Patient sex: M
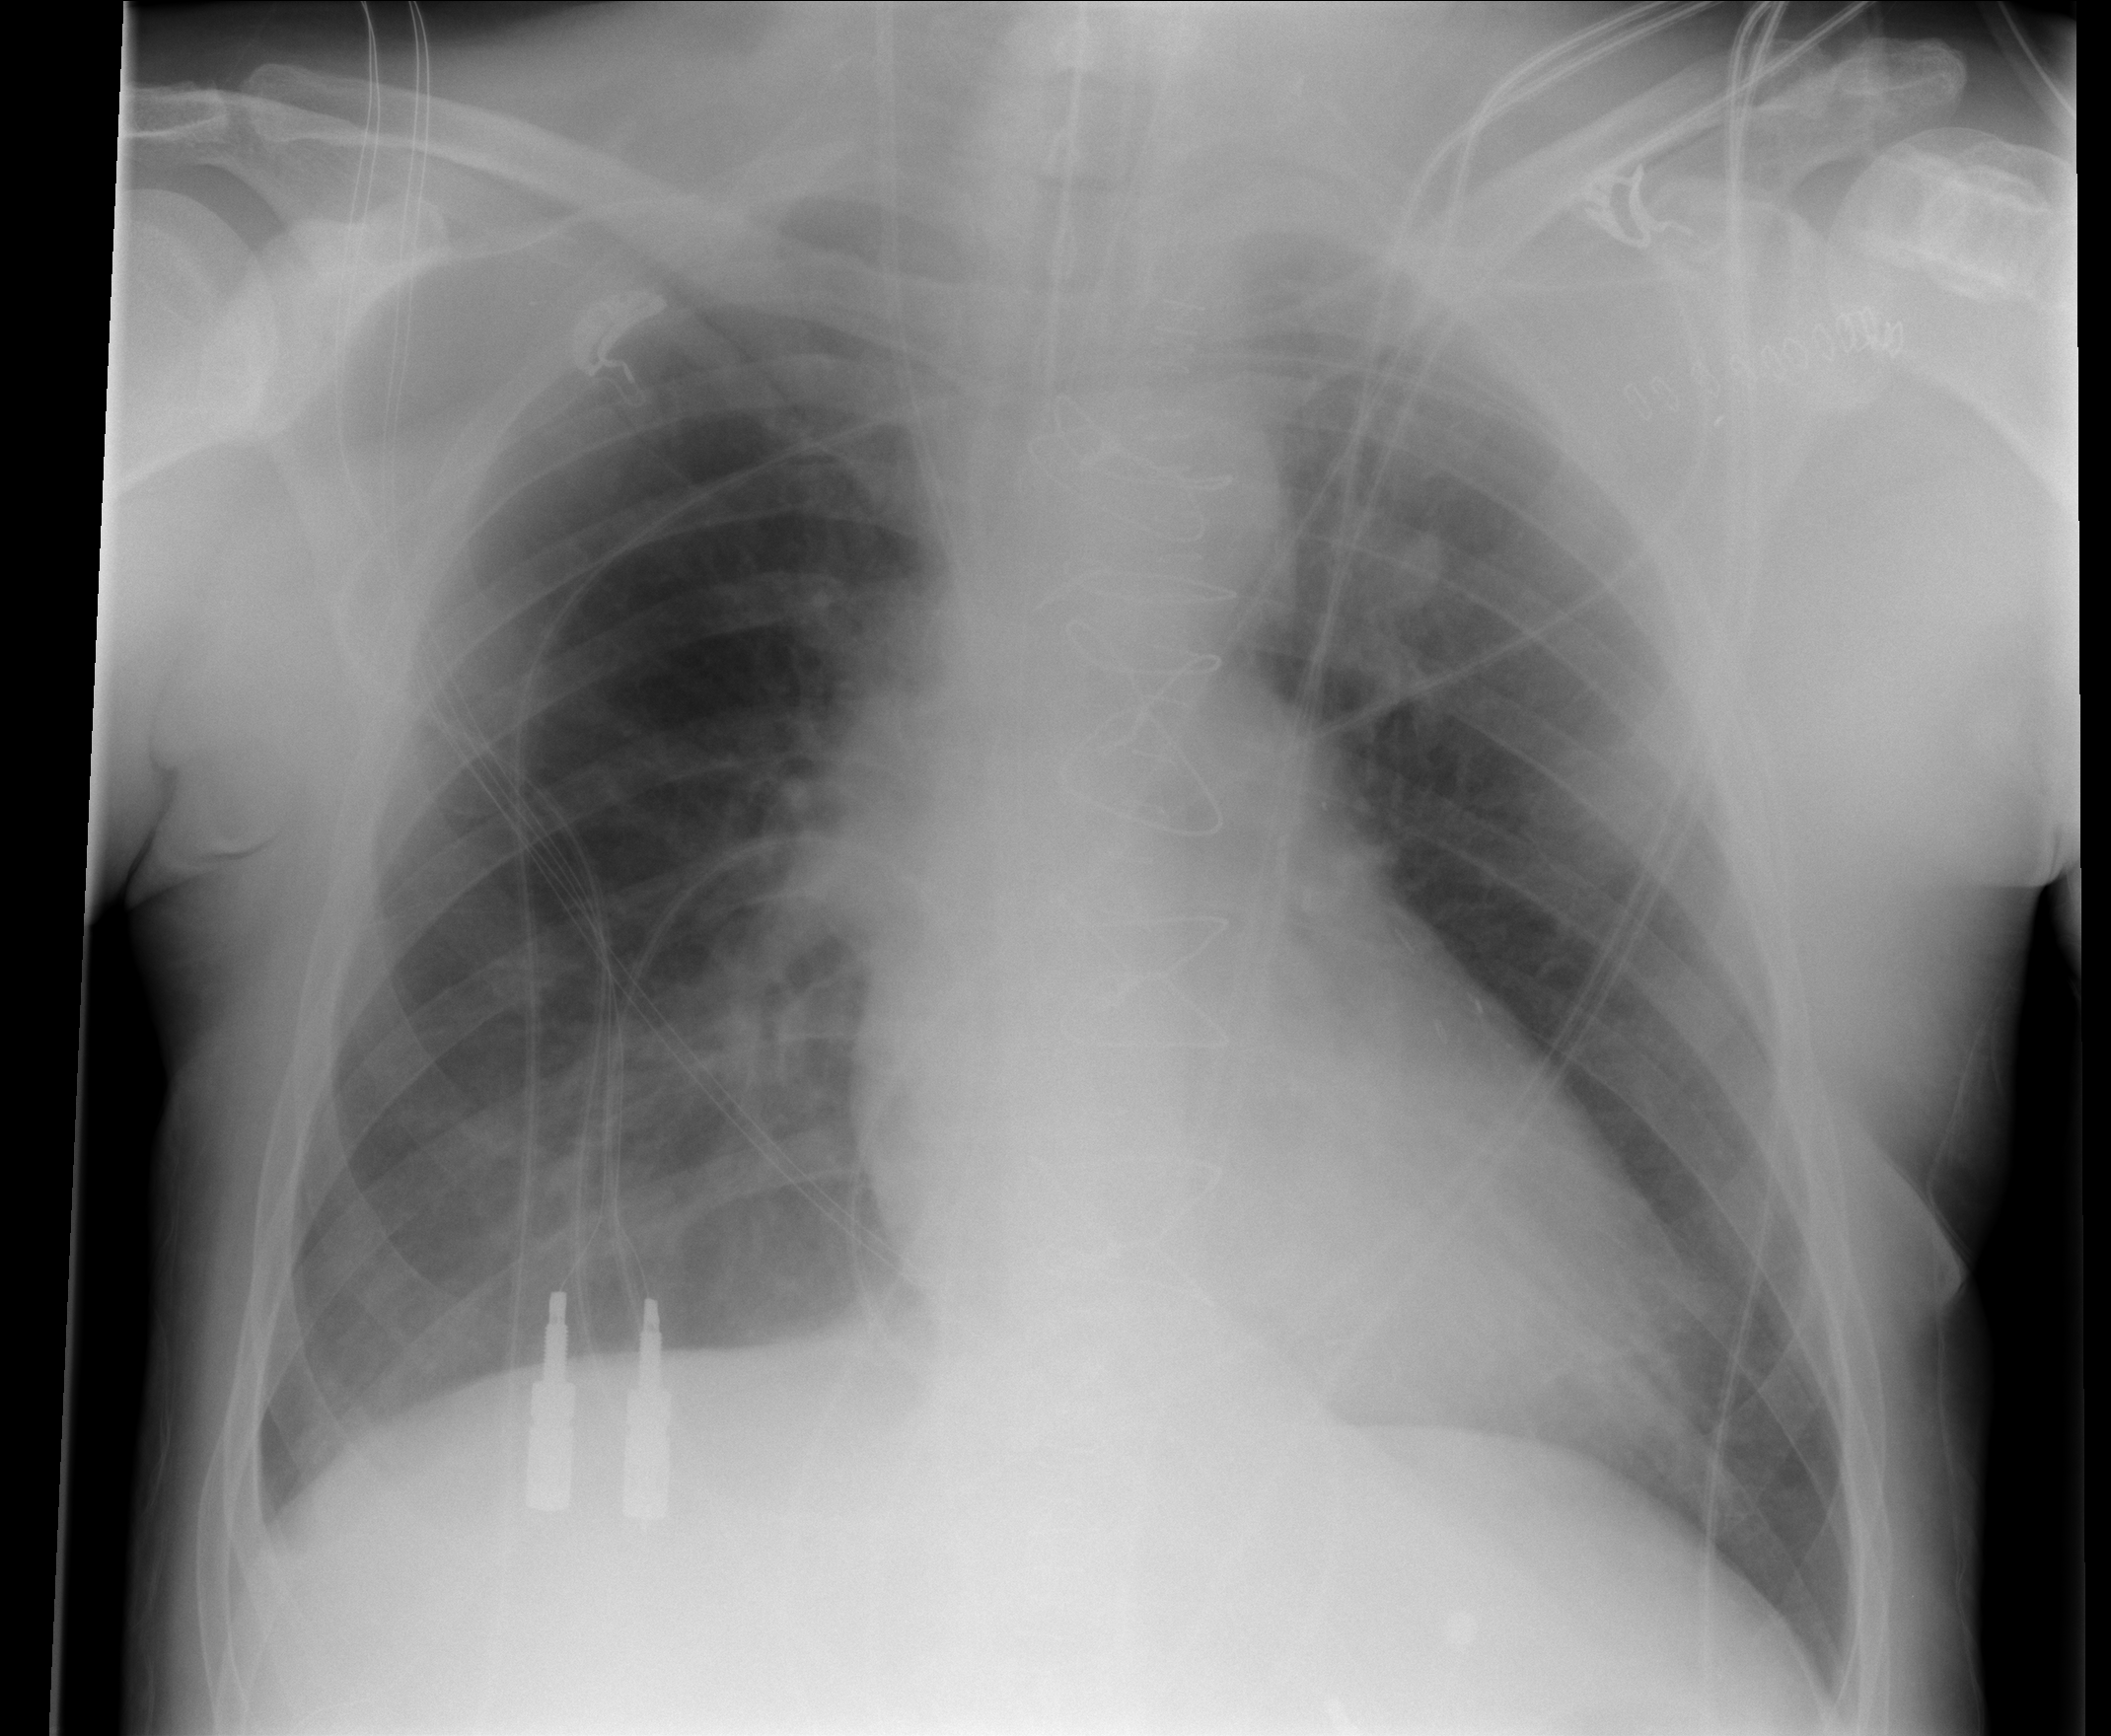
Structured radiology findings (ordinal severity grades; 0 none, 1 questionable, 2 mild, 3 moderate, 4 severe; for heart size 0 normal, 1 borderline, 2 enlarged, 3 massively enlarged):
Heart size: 1
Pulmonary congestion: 1
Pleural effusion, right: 2
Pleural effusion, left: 0
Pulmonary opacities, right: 1
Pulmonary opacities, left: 2
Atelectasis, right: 1
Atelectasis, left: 0